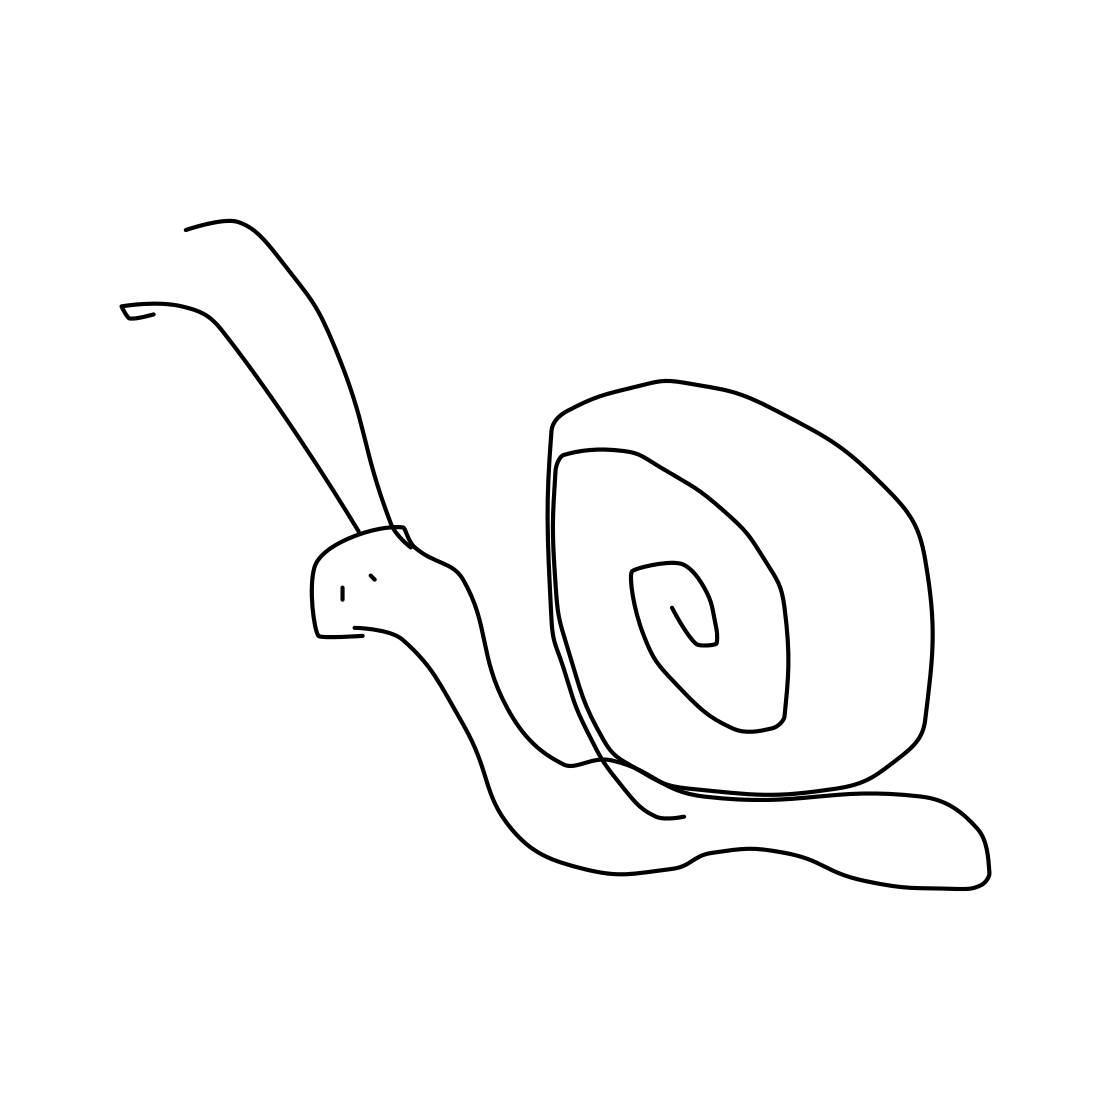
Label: snail